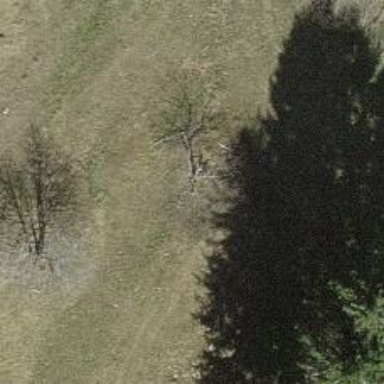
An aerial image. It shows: Single tag "natural: tree."